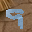
Label: 9